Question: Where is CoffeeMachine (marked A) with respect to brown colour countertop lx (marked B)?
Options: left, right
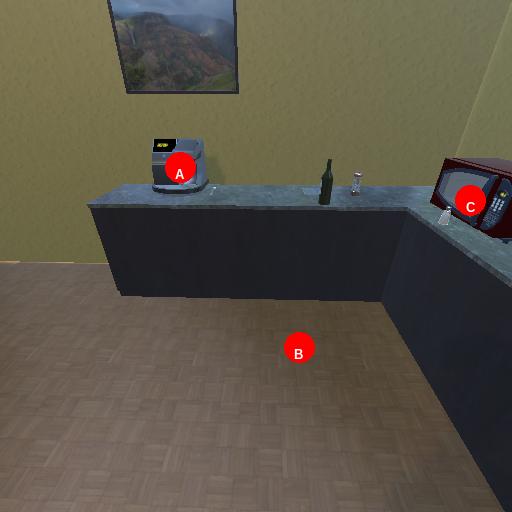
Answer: left